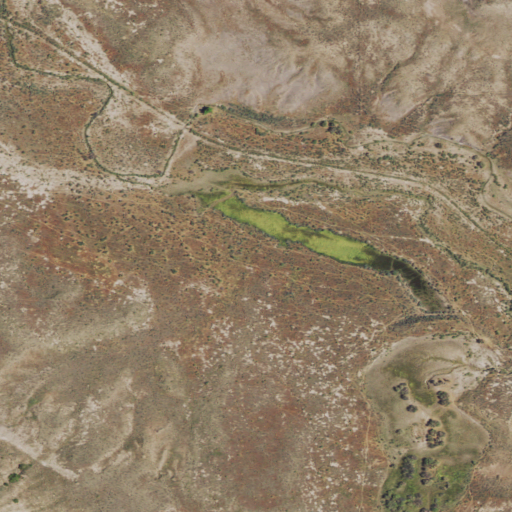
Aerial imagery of valley in Wyoming named Keith Draw containing shrub and grassland